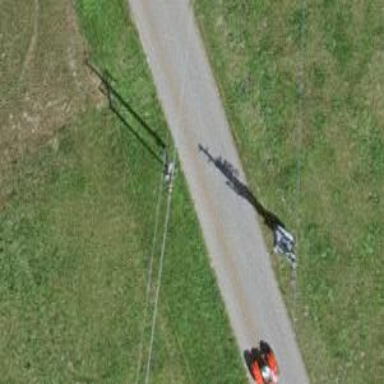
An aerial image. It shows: Utility pole in the area.